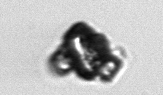
Label: Delphineis